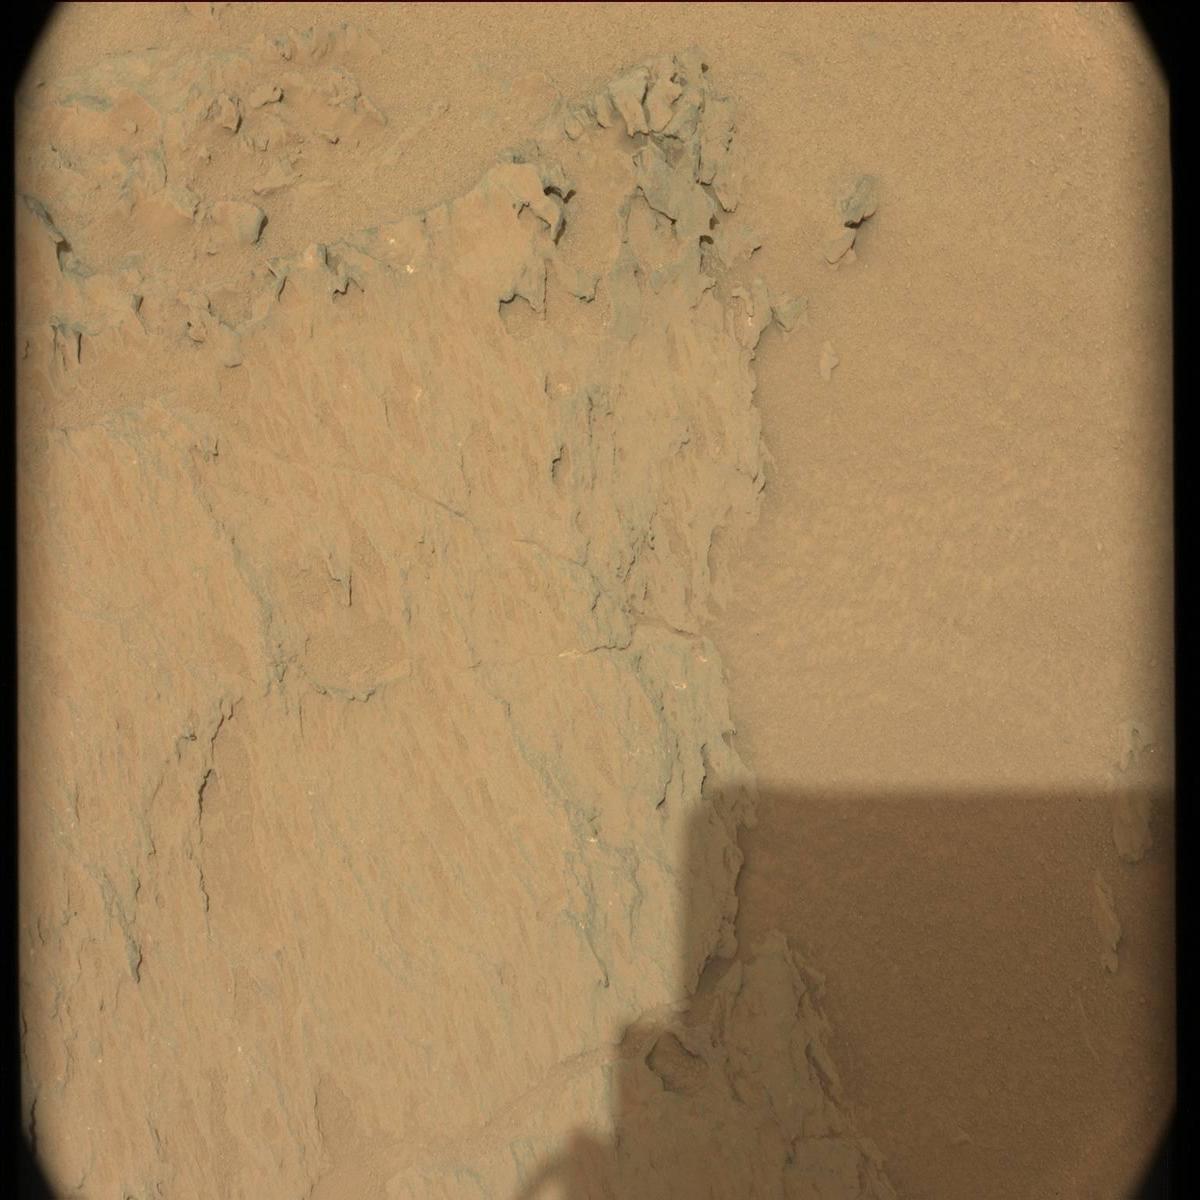
Terrain classes present: Bedrock, Sand / Soil